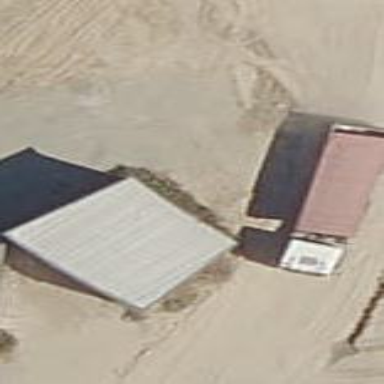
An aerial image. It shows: Service building.